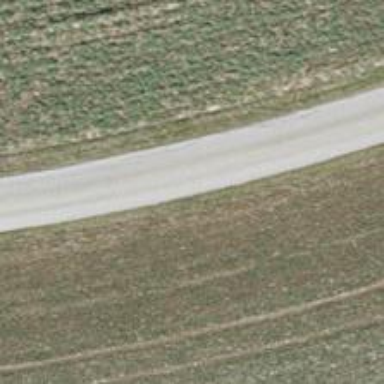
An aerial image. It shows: Unclassified road with asphalt surface.